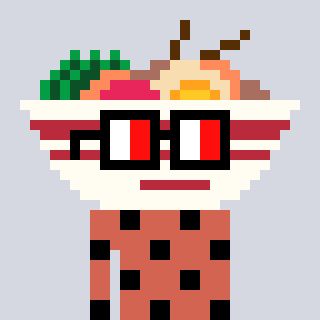
a pixel art character with square glasses with black frames and red eyes, a noodles-shaped head and a peachy-colored body on a cool background